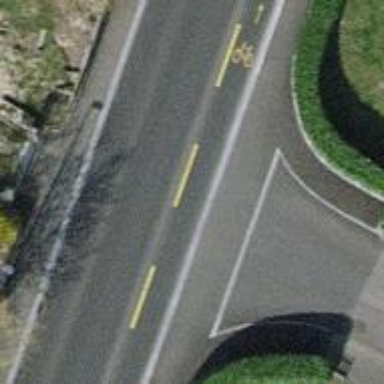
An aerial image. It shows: Secondary road with asphalt surface.